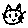
Label: cat